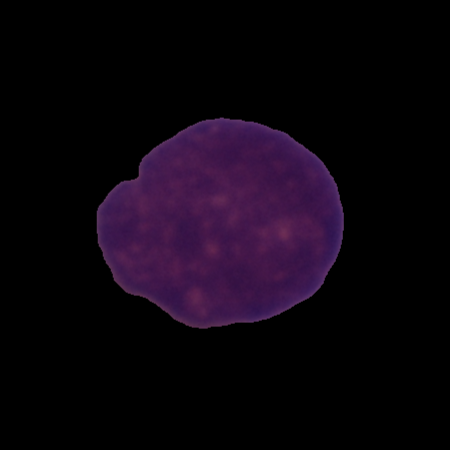
Label: cancer